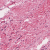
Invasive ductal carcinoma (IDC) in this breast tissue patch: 0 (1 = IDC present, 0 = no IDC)